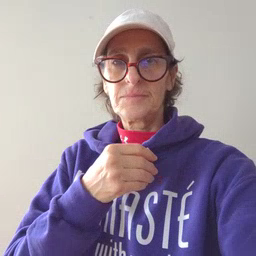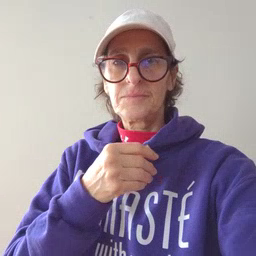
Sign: food